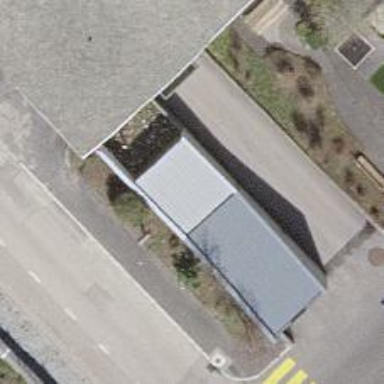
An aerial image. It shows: Service building housing minor distribution power substation.